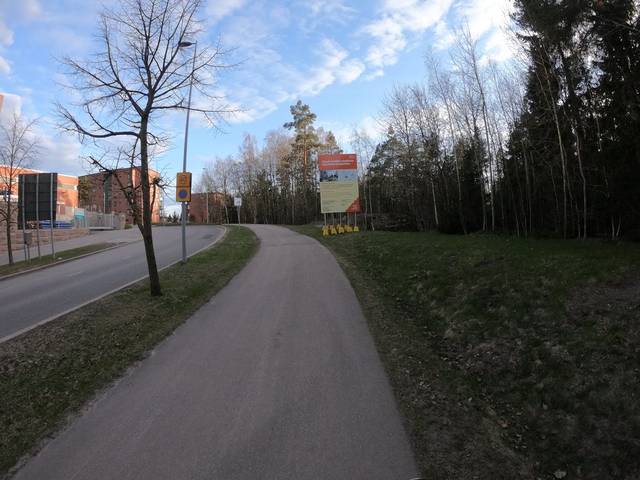
Region: Finland
Coordinates: 60.208, 24.915